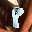
Label: 8